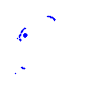
Particle: kaon